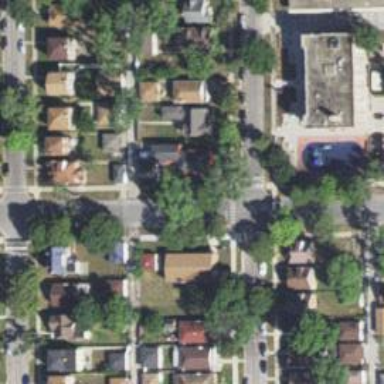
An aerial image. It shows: Alley classified as service road.